Question: i'm trying to capture the network traffic generated by my virtual machine only . On my physical system i'm using python 2.5 and scapy to capture packets from the physical system right now, but i noticed that its capturing the physical system's traffic also . I am using the (pyvbox) virtualbox api to interface with the Oracle VirtualBox .
My VirtualBox network configurations are as follows :

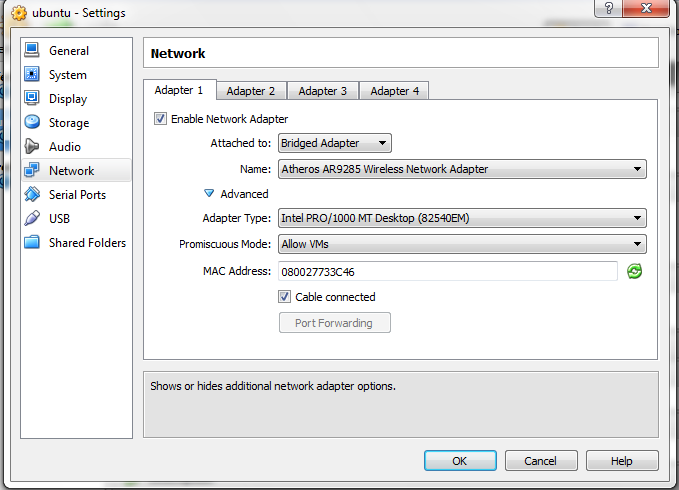
Answer: The easiest way is to use a BPF filter. In Scapy:
'''
sniff(..., filter='ether host 08:00:27:73:3c:46')
'''
If for some reason that do not work, you can use the 'lfilter' parameter (slower):
'''
sniff(..., lfilter=lambda p: '08:00:27:73:3c:46' in [p.src, p.dst])
'''